Current action and preconditions to check: trajectory_clear

Your task: For each precondition in the list above, predict whether it will hold at this action.

Consider the current scene as observed from the mobile robot's camera, and analyze the predicted future states of all dynamic agents (e.g., people, animals, vehicles, or any moving entities) within the NEXT SECOND.

IMPORTANT: Only answer "very likely" if you are absolutely certain—based on strong, clear evidence—that a dynamic agent will violate the precondition in the predicted future state. Do NOT answer "very likely" for unlikely, ambiguous, or low-probability risks.

Ask yourself for each precondition: Is there a high probability, with clear and convincing evidence, that the predicted future states of any dynamic agent will interfere with the predicted future state of the currently executing action within the NEXT SECOND, causing that precondition to fail?

Assess the risk level based on these predictions. Use "likely" or "very likely" if motions create a clear risk of interference.

Use "neutral" or "improbable" if agents are nearby but their predicted paths are clearly diverging or non-conflicting.

Failure Risk Categories: "very improbable", "improbable", "neutral", "likely", "very likely"

Answer Format: Output ONLY the probability_of_failure value from these categories: "very improbable", "improbable", "neutral", "likely", "very likely"

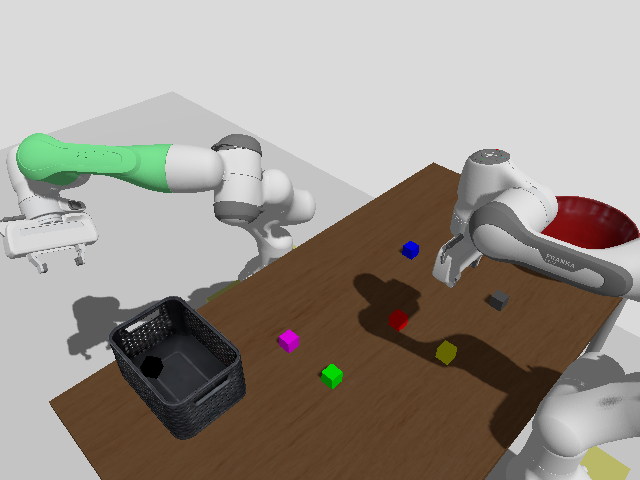

Answer: very improbable